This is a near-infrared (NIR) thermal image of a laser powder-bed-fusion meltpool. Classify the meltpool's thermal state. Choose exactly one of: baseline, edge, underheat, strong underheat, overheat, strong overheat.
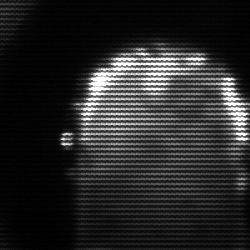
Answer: baseline